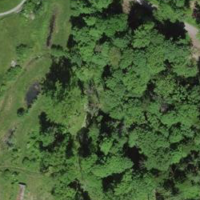
EUNIS habitat code: 41
Species observed at this site:
Allium ursinum
Pinus sylvestris
Vaccinium myrtillus
Sambucus racemosa
Arum maculatum
Urtica dioica
Argynnis paphia
Convallaria majalis
Sambucus nigra
Petasites albus
Cardamine pratensis
Ficaria verna
Geum urbanum
Fragaria vesca
Circaea lutetiana
Lasius fuliginosus
Lamium galeobdolon
Geum rivale
Mercurialis perennis
Ajuga reptans
Euonymus europaeus
Parus major
Galeopsis tetrahit
Prunus avium
Hedera helix